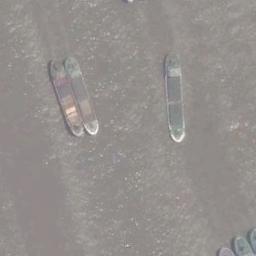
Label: ship